Question: How can I create Textfeild with multi input boxes, same like in picture with controller

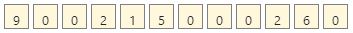
Answer: You can create this UI with TextFormFiled with 'OutlineInputBorder'.You can follow this for <URL>
Also you can use <URL> package for this.
<URL>
'''
child: PinCodeTextField(
pinTheme: PinTheme(shape: PinCodeFieldShape.box),
appContext: context,
length: 15,
blinkWhenObscuring: true,
animationType: AnimationType.fade,
keyboardType: TextInputType.number,
onCompleted: (v) {
debugPrint("Completed");
},
onChanged: (value) {
debugPrint(value);
},
),
'''
Using <URL>
'''
int numberOfItem = 15;
Widget _textFieldOTP(BuildContext context, {required bool first, last}) {
return Container(
height: 54,
width: 53,
child: TextFormField(
autofocus: true,
onChanged: (value) {
if (value.length == 1 && last == false) {
FocusScope.of(context).nextFocus();
}
if (value.length == 0 && first == false) {
FocusScope.of(context).previousFocus();
}
},
showCursor: false,
readOnly: false,
textAlign: TextAlign.center,
keyboardType: TextInputType.number,
maxLength: 1,
decoration: InputDecoration(
counterStyle: TextStyle(height: double.minPositive),
counterText: "",
enabledBorder: OutlineInputBorder(
borderSide: BorderSide(width: 1, color: Color(0x1A484848)),
borderRadius: BorderRadius.circular(6),
),
focusedBorder: OutlineInputBorder(
borderSide: BorderSide(width: 1, color: Color(0xFFFF2957)),
borderRadius: BorderRadius.circular(6),
),
),
),
);
}
'''
And using it like
'''
SingleChildScrollView(
scrollDirection: Axis.horizontal,
child: Row(
children: List.generate(numberOfItem, (index) {
return Padding(
padding: const EdgeInsets.all(8.0),
child: _textFieldOTP(context,
first: index == 0, last: index == numberOfItem - 1),
);
}),
),
),
'''